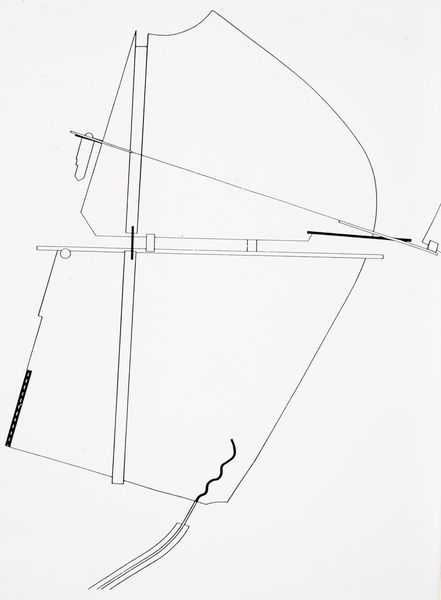
Titel: Paris, Parc de la Villette (Wettbewerbsprojekt) - Diagramm zur städtebaulichen Einordnung
Künstler: OMA (Office for Metropolitan Architecture)
Schlagwörter: skizze, welle, wellen, linien, gerade, striche, linie, strich, entwurf, diagonale, plan, riß, bauplan, schieg, linieä